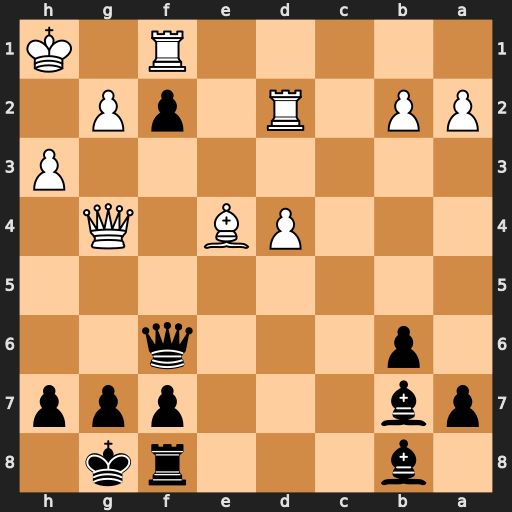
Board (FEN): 1b3rk1/pb3ppp/1p3q2/8/3PB1Q1/7P/PP1R1pP1/5R1K
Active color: b
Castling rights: -
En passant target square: -
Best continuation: Qd6 g3 f5